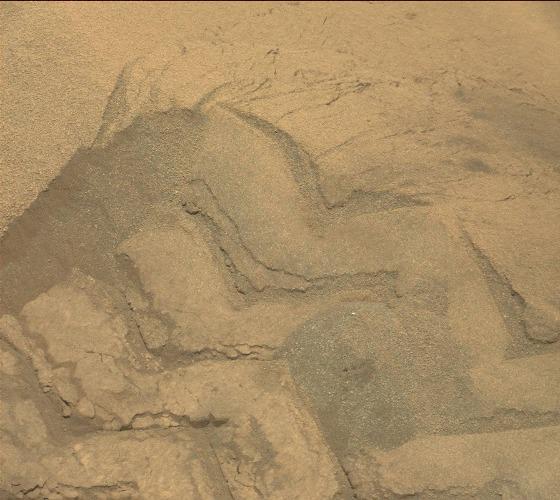
Terrain classes present: Gravel / Sand / Soil, Track